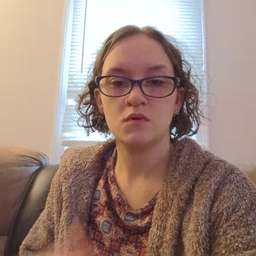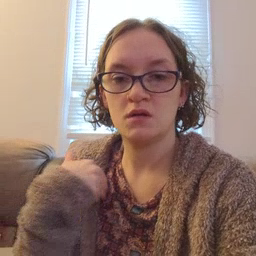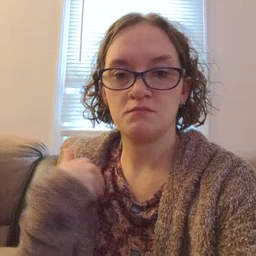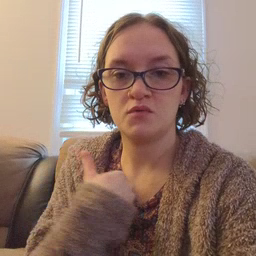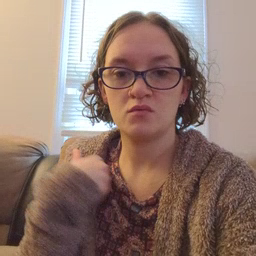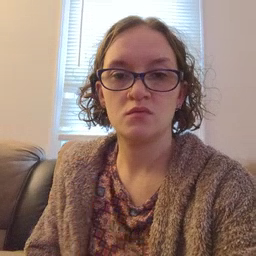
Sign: animal